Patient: sex F, age 68
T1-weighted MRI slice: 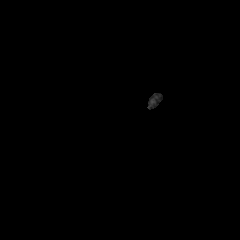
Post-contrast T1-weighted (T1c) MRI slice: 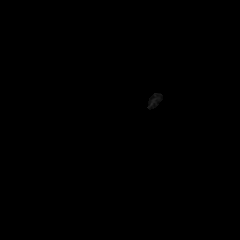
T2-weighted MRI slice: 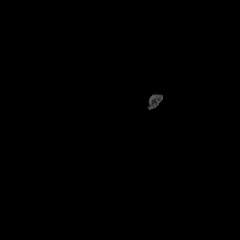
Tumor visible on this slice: no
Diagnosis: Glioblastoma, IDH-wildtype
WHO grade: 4